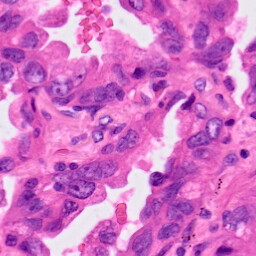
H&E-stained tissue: Lung